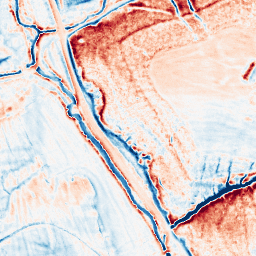
Category: classical
Decomposition family: uniform
Decomposition parameters: size: 10
Upsampling method: regularized
Upsampling parameters: scale: 2
lambda_reg: 0.001
Upsampling scale: 2